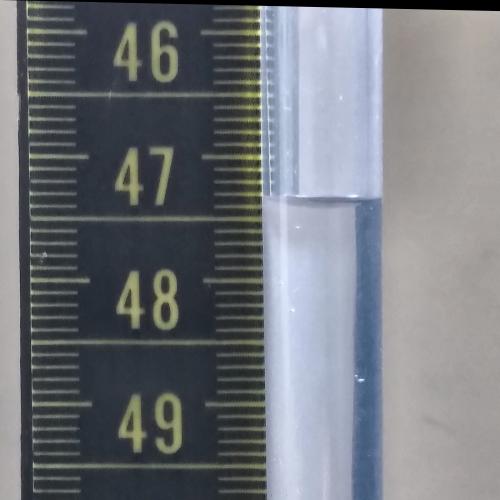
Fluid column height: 47.3 cm